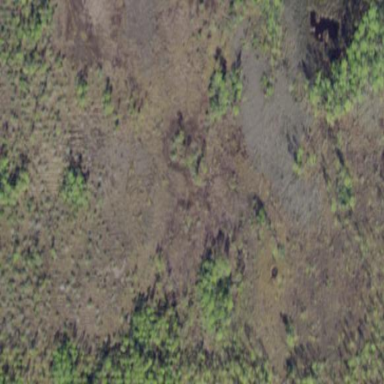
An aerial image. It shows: Marshy wetland area.